Question: I am launching my app to iOS 8 device trough test flight and everything works great except UISplitViewController. (I am running with XCODE 5.1.1)
It works fine in Landscape mode but having issue in protraitmode. Please see the below screenshots.

As of now I don't want to update my code base to Xcode 6 beta 6 because it has some strange issue for xibs and other areas as well.
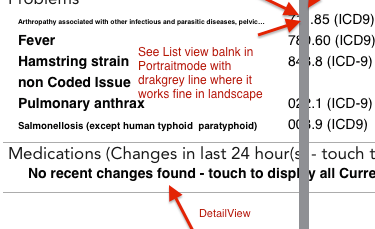
Answer: Make sure you follow the following order:
1) Add child view controller
2) Add split view controller view as a subview of the container view
3) Set view controllers of the split view controller
If you reverse numbers 2 and 3, then this issue will appear in the scenario that your split view controller is the root view controller of the app.